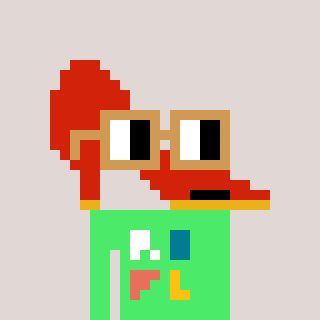
a pixel art character with square brown glasses, a highheel-shaped head and a teal-colored body on a warm background